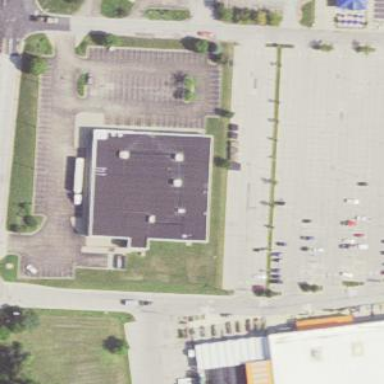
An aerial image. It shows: Commercial building.